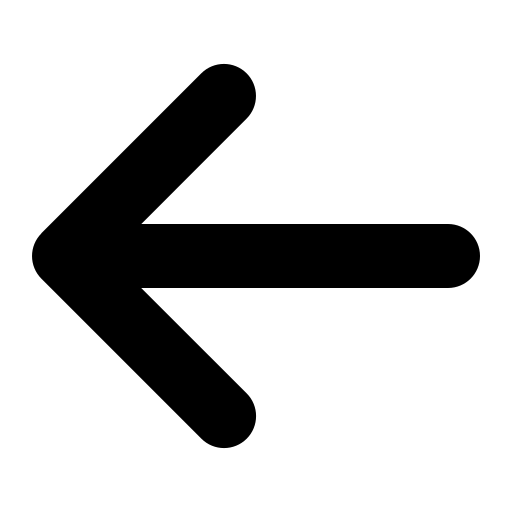
Tags: icon, FontAwesome, fa-icon, solid, arrow, left